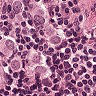
Metastatic tissue present: yes